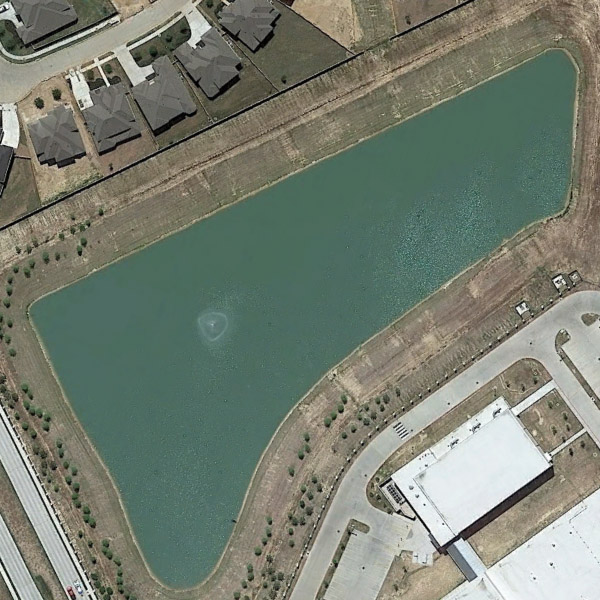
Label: Pond